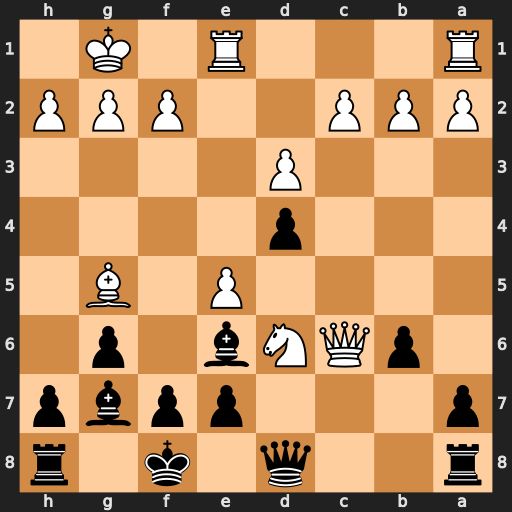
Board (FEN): r2q1k1r/p3ppbp/1pQNb1p1/4P1B1/3p4/3P4/PPP2PPP/R3R1K1
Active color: b
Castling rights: -
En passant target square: -
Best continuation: h6 Bxe7+ Kxe7